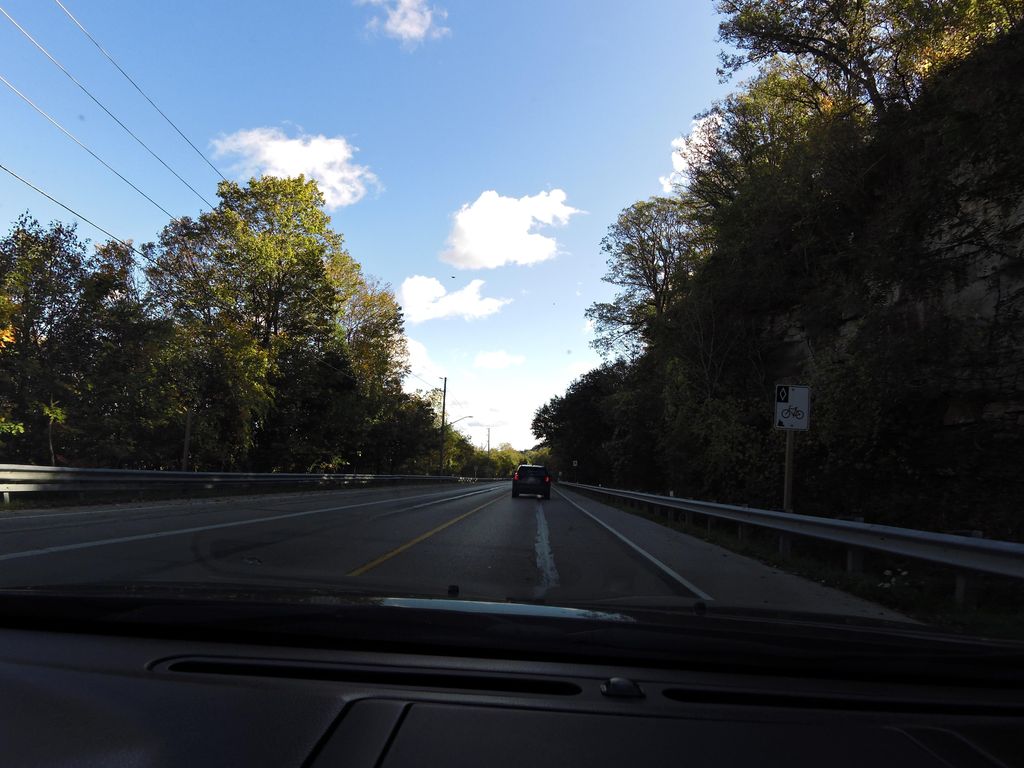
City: hamilton